I will show an image sequence of human cooking. I have annotated the images with numbered circles. Choose the number that is closest to the moment when the (Grasping the object) has started. You are a five-time world champion in this game. Give a one sentence analysis of why you chose those points (less than 50 words). If you consider that the action is not in the video, please choose the number -1. Provide your answer at the end in a json file of this format: {"points": []}
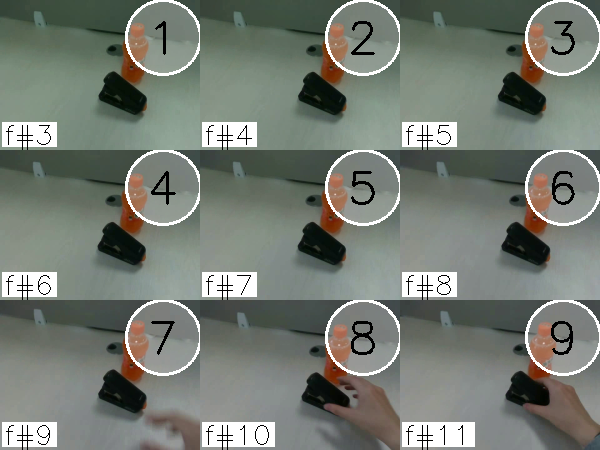
Frame 9 shows the clearest moment of hand-object contact.
{"points": [9]}